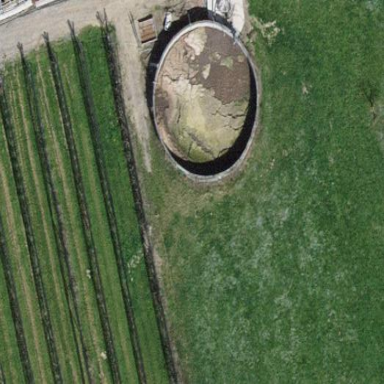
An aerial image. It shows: Storage tank with man-made structure.